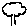
Label: tree